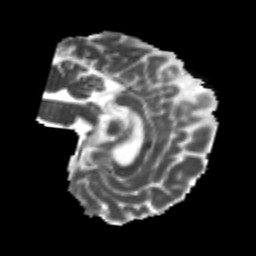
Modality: MD
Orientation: sagittal
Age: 24
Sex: male
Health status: healthy
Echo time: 0.074 s